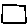
Label: square